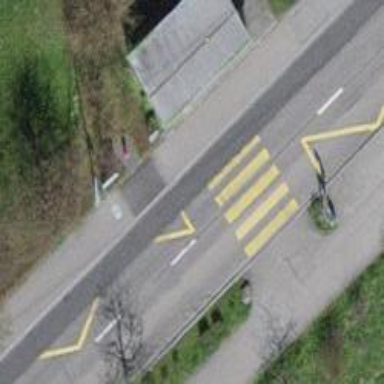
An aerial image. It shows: Uncontrolled zebra crossing on the road.